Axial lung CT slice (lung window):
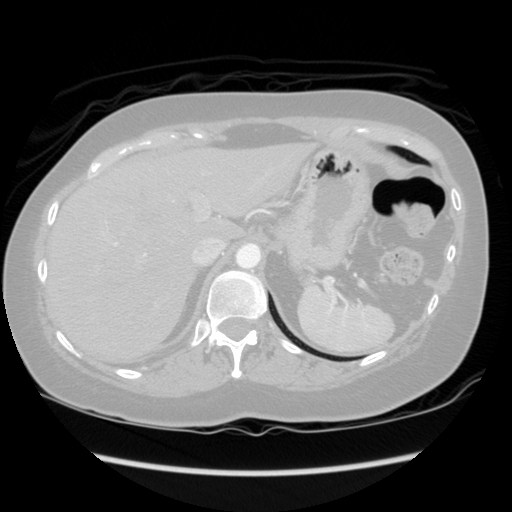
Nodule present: no